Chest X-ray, PA view. Patient: 73 years old, sex M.
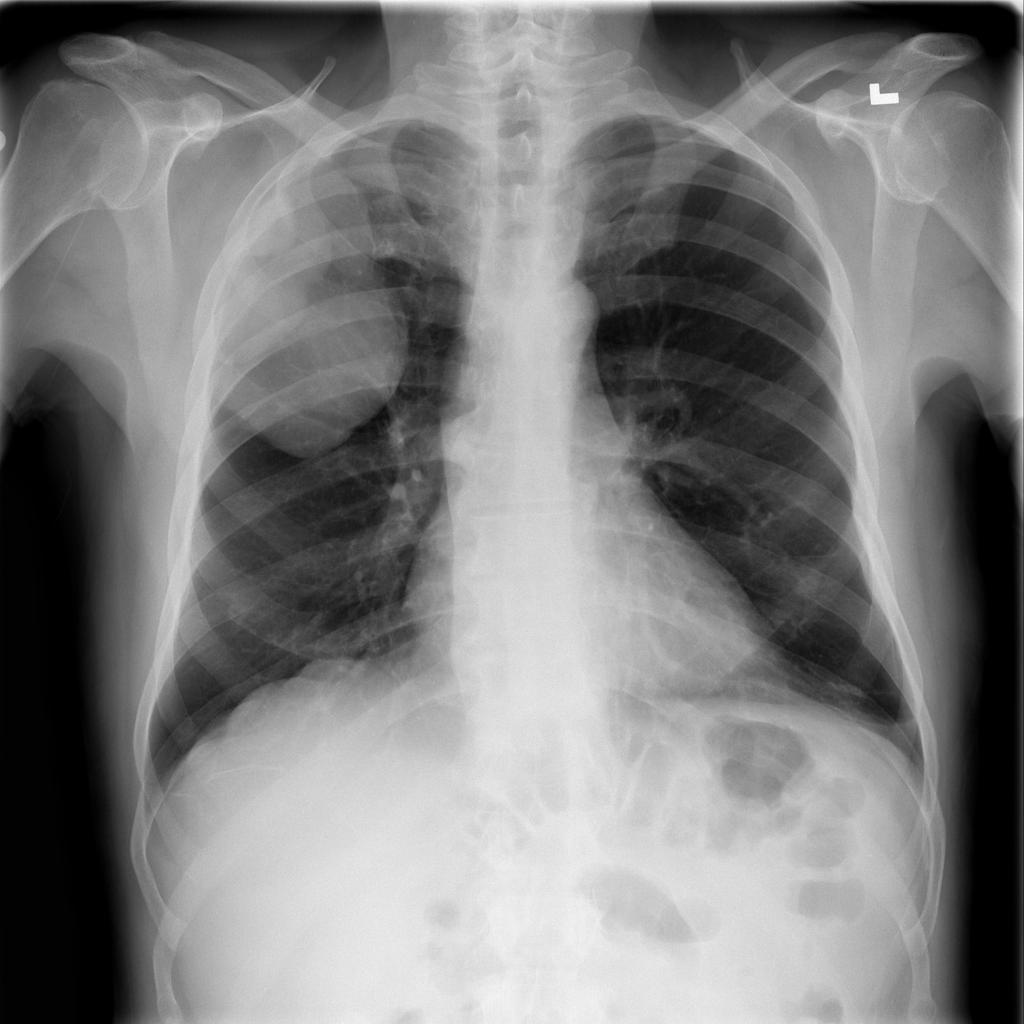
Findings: No Finding